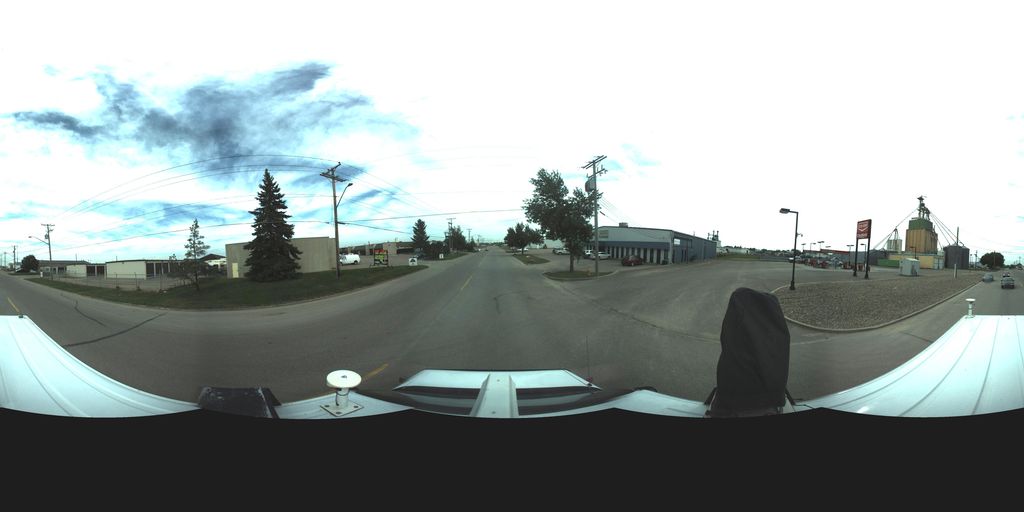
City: saskatoon